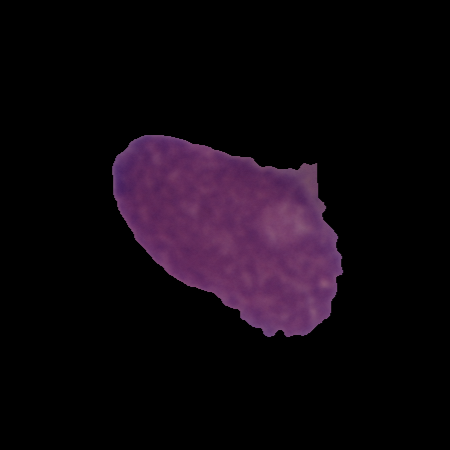
Label: cancer